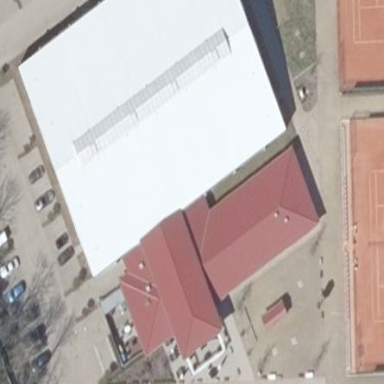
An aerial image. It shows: Building with red roof made of roof tiles. It serves as tennis club and community center.